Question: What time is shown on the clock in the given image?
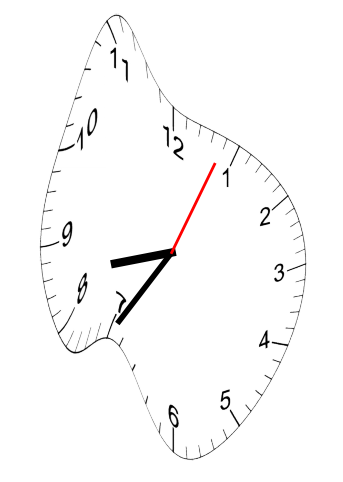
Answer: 08:35:04